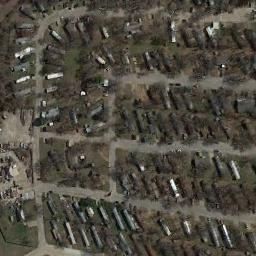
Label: mobile_home_park